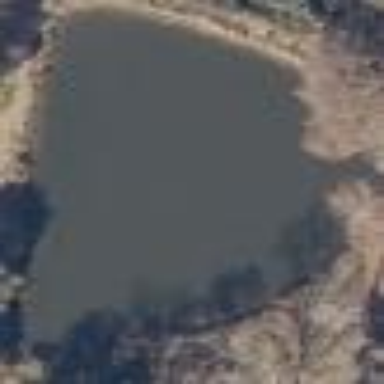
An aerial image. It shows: Pond with natural water.